Question: We have 4 servers located in two data centers. A direct line connects the two datacenters. We are planning to switch from MariaDB to MariaBD Gallera as circular replication is a pain.
A load-balancer is used to determine which server will handle an incoming request which can be any of the four servers.
My concern is what happens when the connection between the data center is down?
Will each two centers form a mini cluster until the connection is back and then they reorganize themselves into a 4 node cluster again?
How does Galera prevent primary key duplication issues that may occure when the connection between the two data centers fails?
Imagine that the load-balancer starts forwarding requests to both data centers and inserts take place in both of them which may result in PK duplication issues when the connection come back.

I have tried to simulate the different cases using vmware station however I have no idea how to replicate this case. I have managed to create a 4 node replication cluster and managed to take out and bring nodes into the cluster. However I have no idea how simulate data centers.
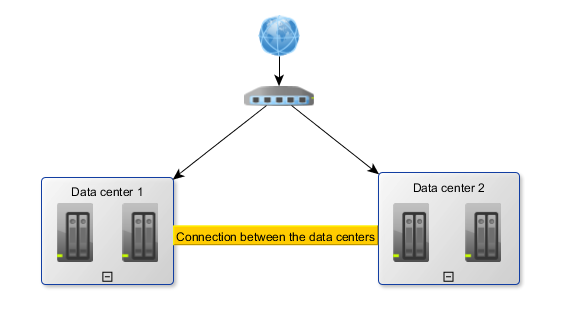
Answer: The easiest way to simulate your situation is killing 2 nodes in ONE datacenter simultaneously. Another possibility is to start firewall rules simultaneously...
Galera Cluster is a pessimistic cluster. This means that highest priority has data integrity and not availability (in contrary to M/M replication which is an optimistic cluster: priority has availability and not data integrity).
In your case the Galera nodes detect that there are some other nodes missing. As a next step each side of your Galera Cluster tries to find a quorum (majority, more than half of the members). This will fail because the link between the 2 data centers is down. The Quorum is per default defined as "more than half" which is in your case 3. No side can reach the Quorum (2 < 3).
Then Galera will fall in split-brain state (non-primary) and refuse all queries (except SHOW and SET).
For the application it looks like the whole cluster is down.
Because of this concept with 2 locations or nodes it is not possible to have a reliable and available Cluster. We need always and odd number of nodes or data centers.
When the link comes back Galera often is capable to detect this and recovers itself. Or you have to bring one side out of split-brain manually.